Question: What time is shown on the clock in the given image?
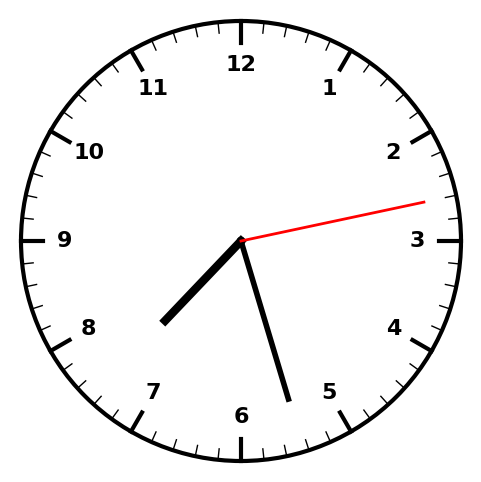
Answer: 07:27:13